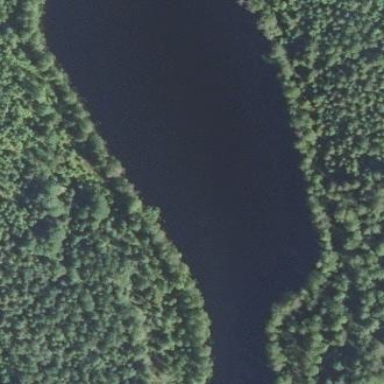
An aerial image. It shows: Pond with natural water.